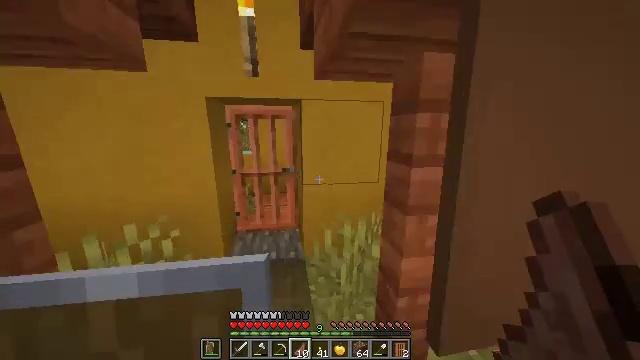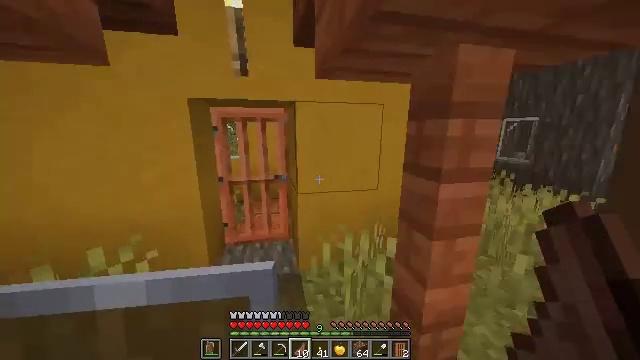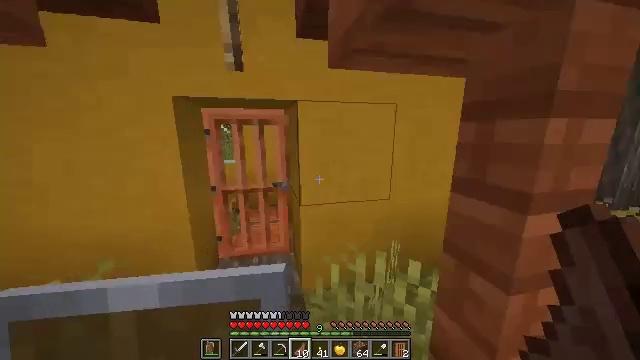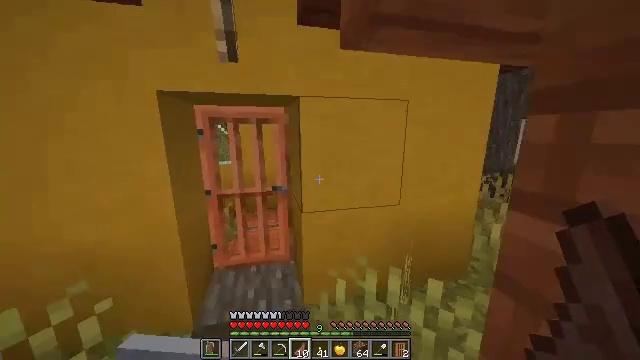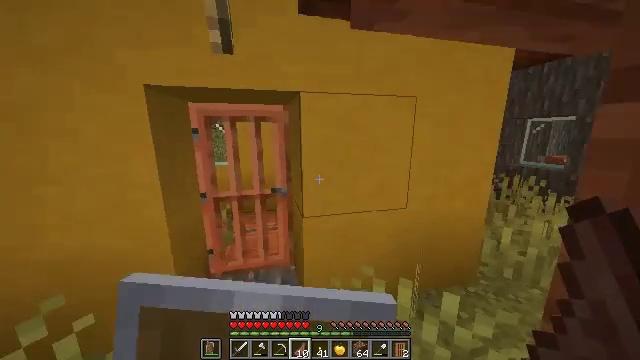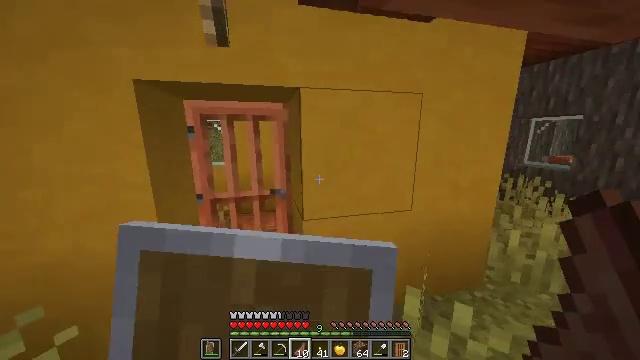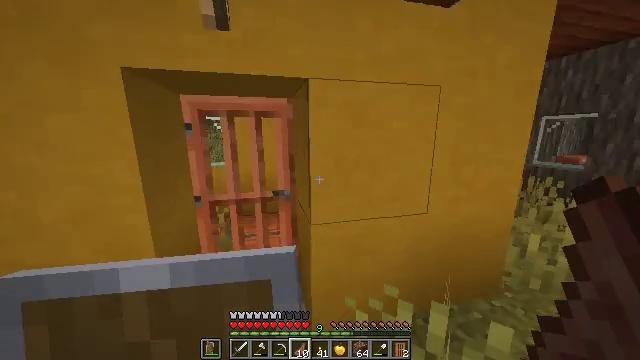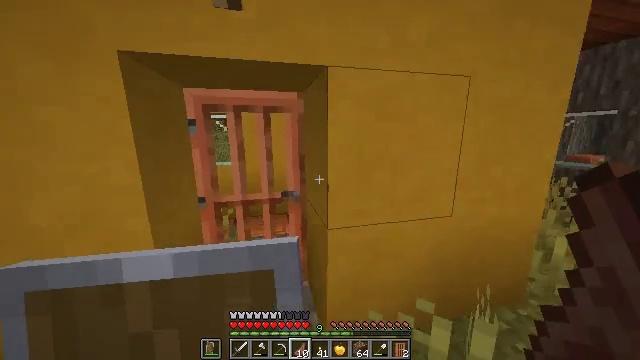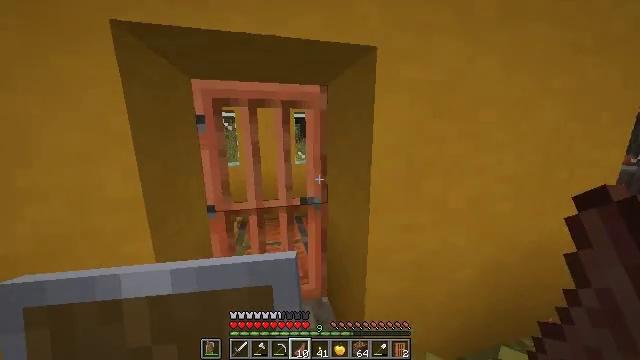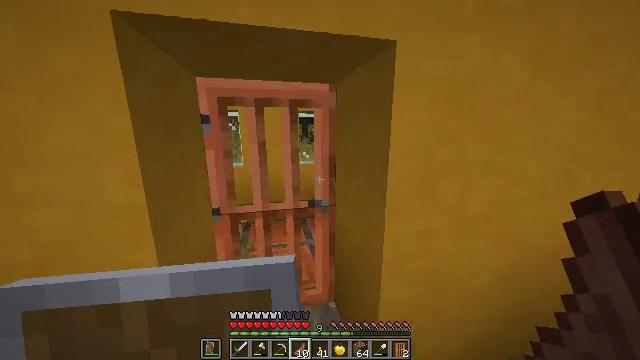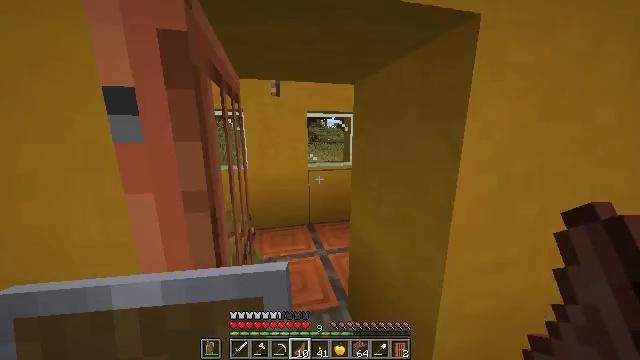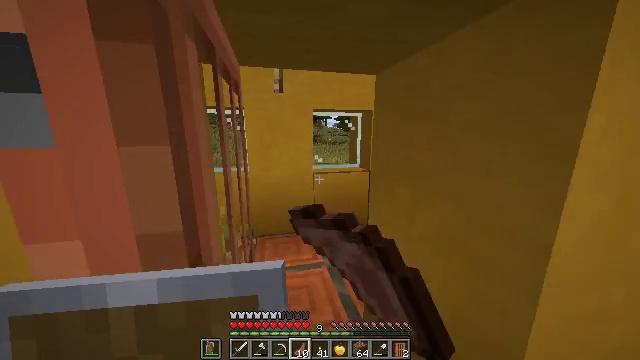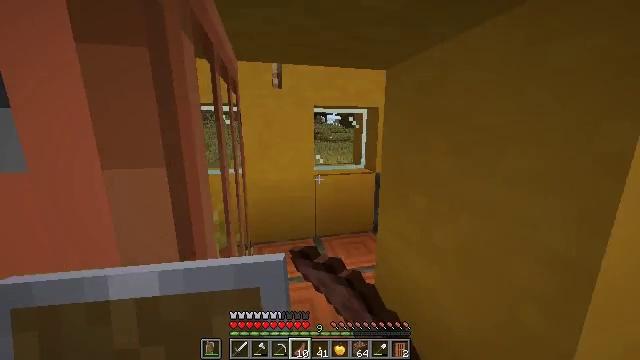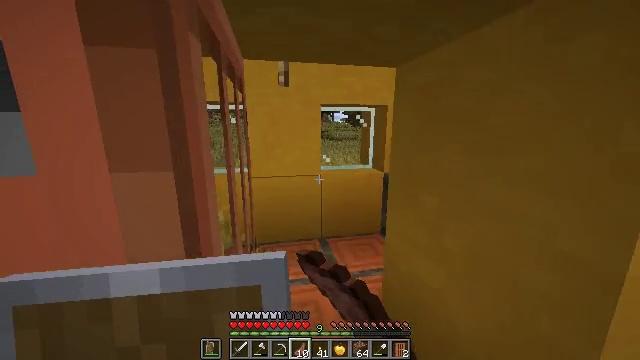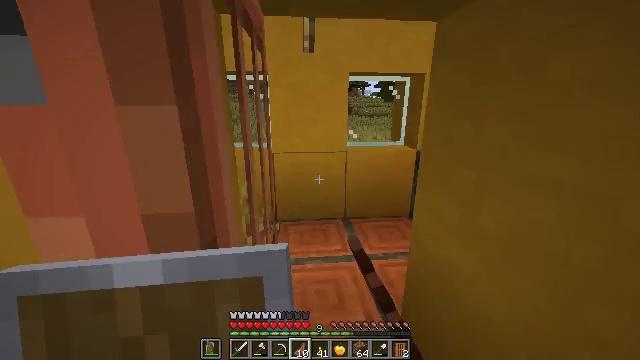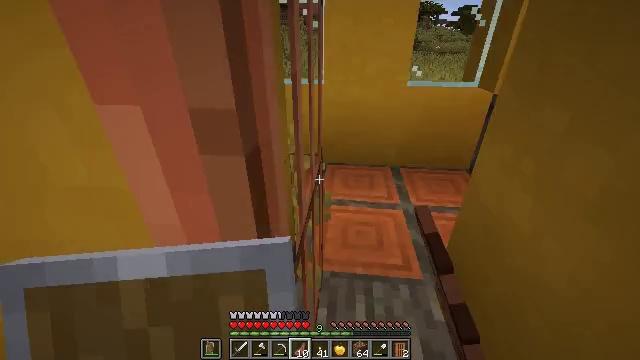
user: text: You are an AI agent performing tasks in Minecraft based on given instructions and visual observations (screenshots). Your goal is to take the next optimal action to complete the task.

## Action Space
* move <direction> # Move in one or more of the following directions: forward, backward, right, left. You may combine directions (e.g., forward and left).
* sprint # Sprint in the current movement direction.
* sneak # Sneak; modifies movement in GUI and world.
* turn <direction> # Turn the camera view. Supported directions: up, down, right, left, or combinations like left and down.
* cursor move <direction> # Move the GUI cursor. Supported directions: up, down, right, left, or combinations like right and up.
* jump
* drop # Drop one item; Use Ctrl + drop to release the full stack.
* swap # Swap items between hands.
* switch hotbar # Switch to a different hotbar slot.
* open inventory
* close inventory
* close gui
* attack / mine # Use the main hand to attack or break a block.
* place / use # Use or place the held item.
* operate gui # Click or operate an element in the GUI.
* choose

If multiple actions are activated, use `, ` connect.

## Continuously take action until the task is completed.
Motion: motion action
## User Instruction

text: Dig and collect smooth stone.
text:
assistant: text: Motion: move forward, turn right
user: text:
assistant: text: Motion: move forward
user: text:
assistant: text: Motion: move forward, use / place
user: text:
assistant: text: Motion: move forward, use / place
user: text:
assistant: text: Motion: move forward, use / place
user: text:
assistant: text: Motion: move forward and move left
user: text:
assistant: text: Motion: move forward and move left
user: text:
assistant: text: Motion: move forward and move left
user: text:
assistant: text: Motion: move forward and move left
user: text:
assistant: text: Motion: move forward, use / place
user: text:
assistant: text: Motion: use / place
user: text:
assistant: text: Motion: no_op
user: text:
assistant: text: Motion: move forward, turn left
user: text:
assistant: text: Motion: move forward, turn left and down
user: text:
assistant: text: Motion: move forward, turn left and down
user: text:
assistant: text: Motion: move forward and move right, turn left and down
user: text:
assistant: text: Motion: move forward and move right, turn left and down
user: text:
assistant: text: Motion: move forward and move right, turn left and down
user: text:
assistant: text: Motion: move forward and move right, turn left
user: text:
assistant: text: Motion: move forward and move right, turn left
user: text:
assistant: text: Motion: turn left
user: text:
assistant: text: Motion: no_op
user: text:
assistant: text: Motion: turn left
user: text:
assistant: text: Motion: turn left and up
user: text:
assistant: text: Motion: move right, turn left and up
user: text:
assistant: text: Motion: move right, turn up
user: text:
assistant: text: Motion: move right, turn up
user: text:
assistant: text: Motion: move forward and move right
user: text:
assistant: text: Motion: move forward and move right
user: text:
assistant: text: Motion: move forward and move right